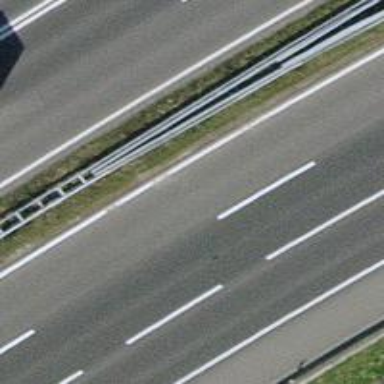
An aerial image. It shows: Motorway junction.